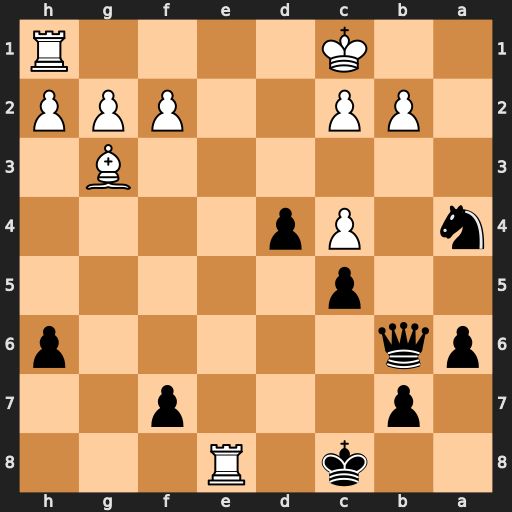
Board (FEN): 2k1R3/1p3p2/pq5p/2p5/n1Pp4/6B1/1PP2PPP/2K4R
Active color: b
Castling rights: -
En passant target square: -
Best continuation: Kd7 Rhe1 Qxb2+